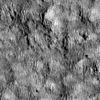
Atmospheric dust classification: not_dusty